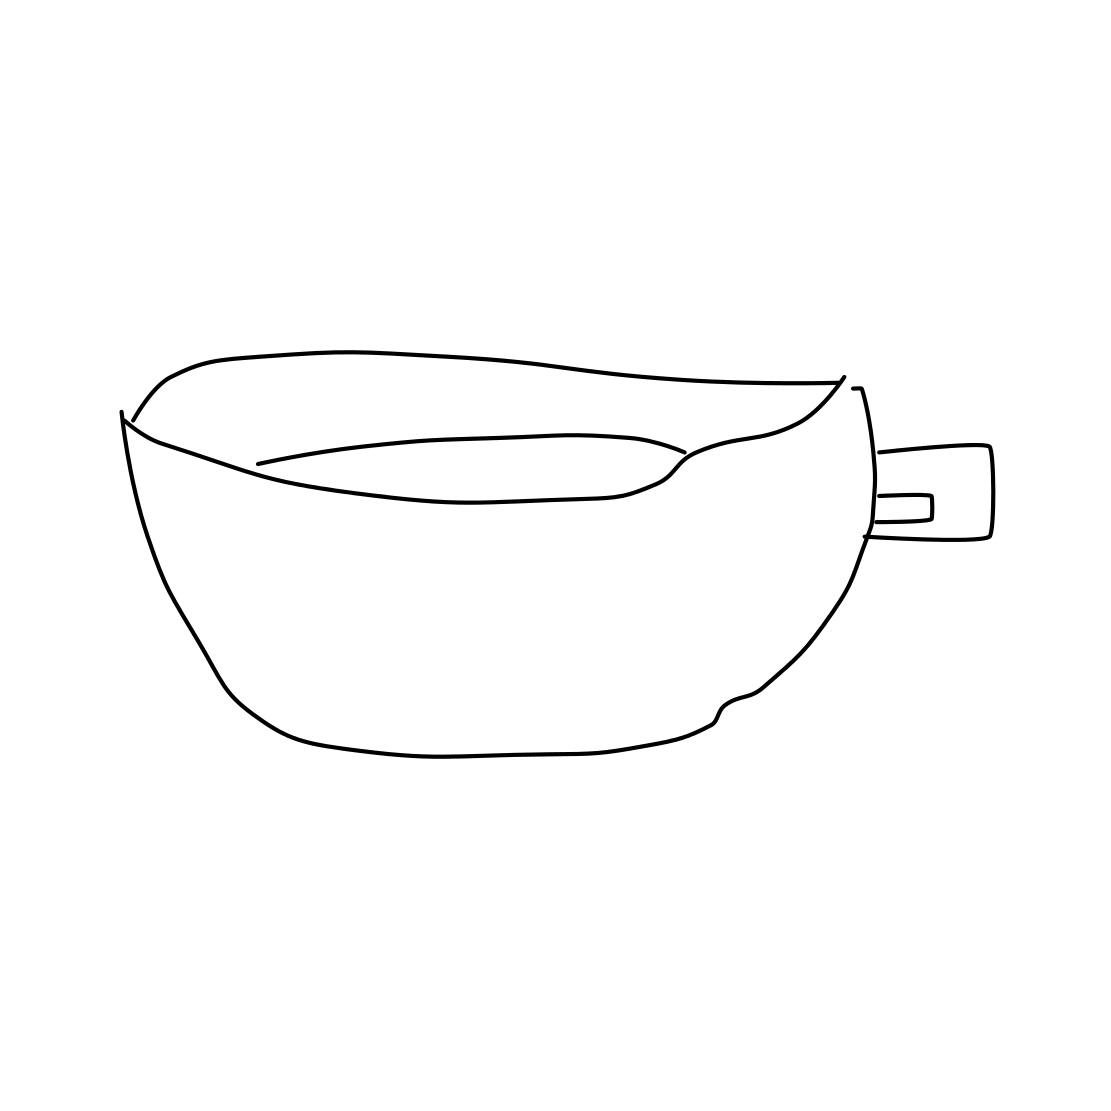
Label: teacup